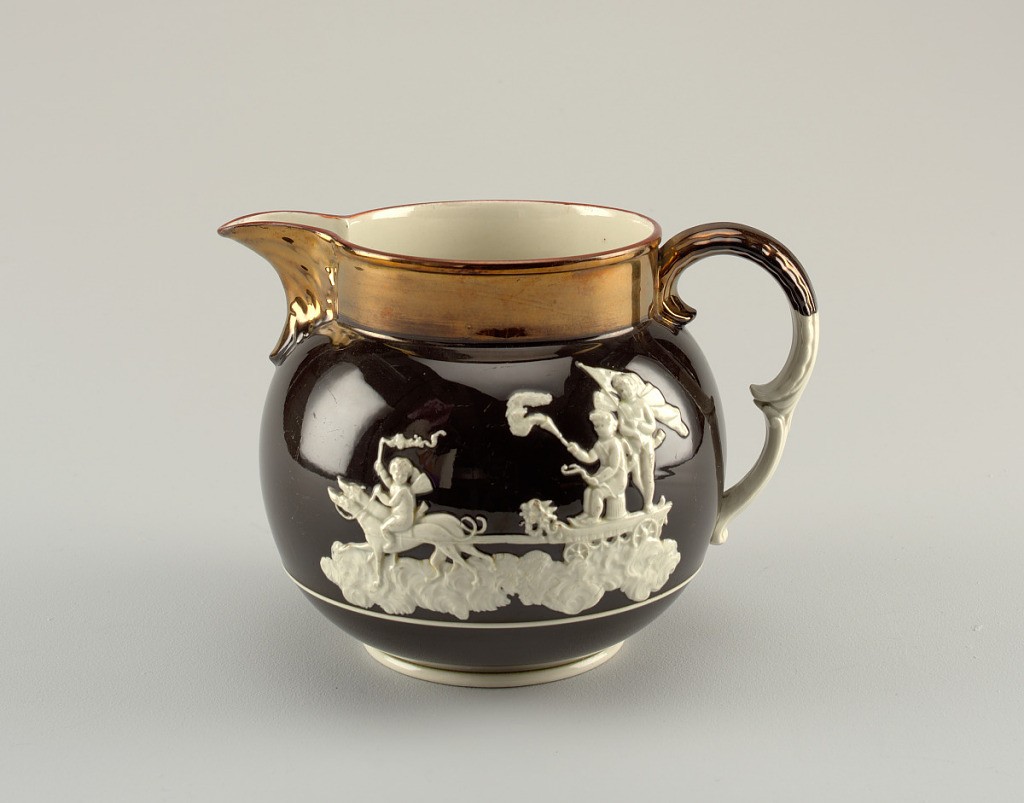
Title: Pitcher
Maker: John Wilson & Sons, England, 1778–1816
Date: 1789–1816
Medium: Glazed earthenware, sprig-molded decoration, overglaze lustre
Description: Globous, with cylindrical neck opening into an outcurving lip. Springing from the neck is a double C-scrolled handle. Body decorated with sprig molded frieze showing putti in white against a black ground. Neck, lip and upper part of handle covered with copper lustre; lower part of the handle is white. Bottom unglazed.